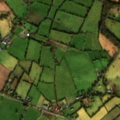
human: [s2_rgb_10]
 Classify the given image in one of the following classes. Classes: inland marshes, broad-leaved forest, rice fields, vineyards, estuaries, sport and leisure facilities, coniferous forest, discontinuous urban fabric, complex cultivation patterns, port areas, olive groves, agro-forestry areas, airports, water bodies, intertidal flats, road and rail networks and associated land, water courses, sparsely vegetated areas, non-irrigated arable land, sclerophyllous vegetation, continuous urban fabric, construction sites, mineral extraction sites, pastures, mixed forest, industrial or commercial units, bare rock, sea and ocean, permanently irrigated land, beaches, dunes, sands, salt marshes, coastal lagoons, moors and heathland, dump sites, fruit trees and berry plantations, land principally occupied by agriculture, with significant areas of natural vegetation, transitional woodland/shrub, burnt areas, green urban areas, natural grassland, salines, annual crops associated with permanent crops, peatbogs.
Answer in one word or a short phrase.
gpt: non-irrigated arable land, pastures